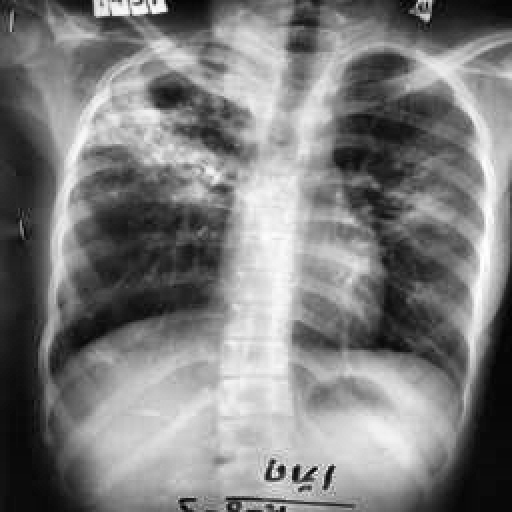
Finding: TUBERCULOSIS